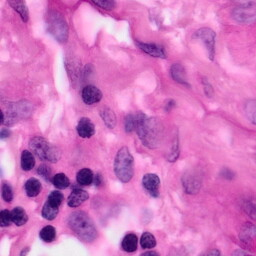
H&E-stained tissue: Pancreatic